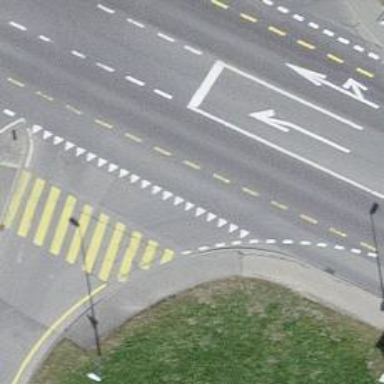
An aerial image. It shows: Road with "give way" sign.